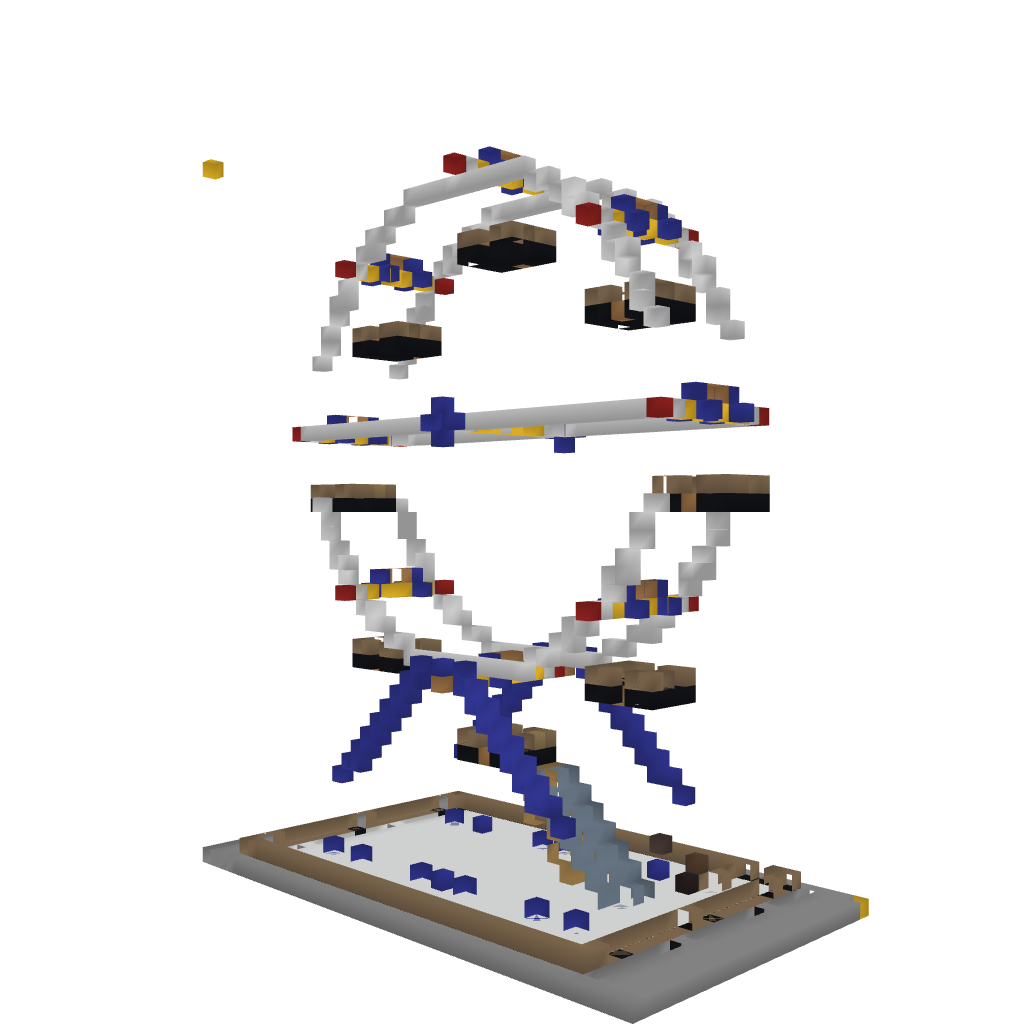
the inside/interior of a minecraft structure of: Ferris Wheel